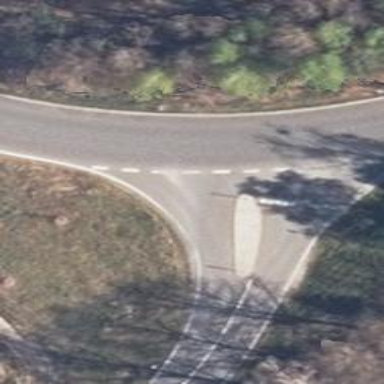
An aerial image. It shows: Unclassified road with asphalt surface.